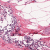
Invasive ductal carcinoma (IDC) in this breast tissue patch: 0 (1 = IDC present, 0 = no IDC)